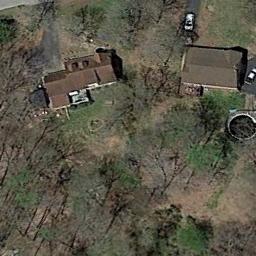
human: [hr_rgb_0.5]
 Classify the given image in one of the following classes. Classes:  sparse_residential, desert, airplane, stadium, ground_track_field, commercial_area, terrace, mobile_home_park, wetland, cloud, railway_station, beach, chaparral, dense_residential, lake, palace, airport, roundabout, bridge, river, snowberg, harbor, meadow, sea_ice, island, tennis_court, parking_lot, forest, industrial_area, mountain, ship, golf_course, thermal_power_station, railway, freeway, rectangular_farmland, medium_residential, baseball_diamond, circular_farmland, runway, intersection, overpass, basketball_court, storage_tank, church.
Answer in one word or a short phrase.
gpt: sparse_residential